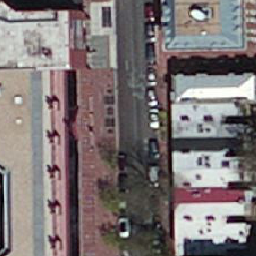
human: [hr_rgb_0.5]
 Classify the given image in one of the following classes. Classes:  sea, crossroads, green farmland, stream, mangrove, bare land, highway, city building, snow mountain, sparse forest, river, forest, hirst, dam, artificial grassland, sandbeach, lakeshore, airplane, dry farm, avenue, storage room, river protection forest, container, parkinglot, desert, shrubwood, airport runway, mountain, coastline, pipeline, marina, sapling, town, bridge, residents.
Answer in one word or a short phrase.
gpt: city building